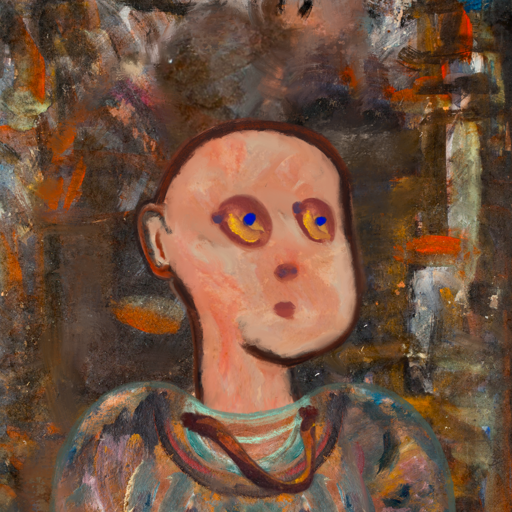
Background: GypsyQueen, Head And Neck Side: Roy_Bahadur, Face Side: Mother_And_Son_Son, Bust: Boggyland, Hair Side: Blank, Head Accessory: Blank, Second Necklace: Comrade, Necklace: Blank, Baby: Blank